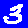
Digit: 3